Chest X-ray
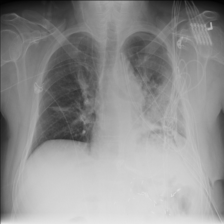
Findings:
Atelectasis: negative
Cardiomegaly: negative
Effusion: negative
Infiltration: negative
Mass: negative
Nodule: negative
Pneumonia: negative
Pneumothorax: negative
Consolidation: negative
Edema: negative
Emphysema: negative
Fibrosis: negative
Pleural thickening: positive
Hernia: negative